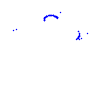
Particle: proton